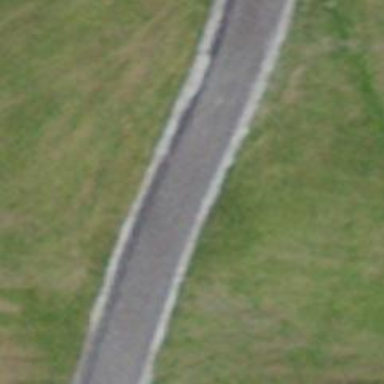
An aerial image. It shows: Unpaved track with grade 3 track type.